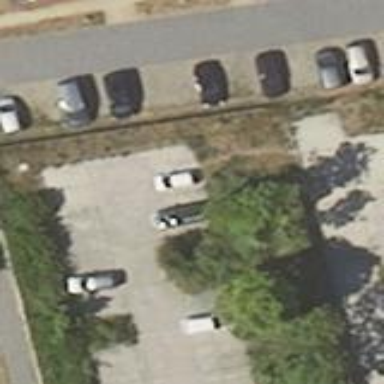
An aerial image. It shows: Parking area with surface.